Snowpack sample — Buffalo Mountain, Silverthorne, Colorado, USA (2/22/26, 2:02 PM MST)
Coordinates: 39.622, -106.113
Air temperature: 33 °F
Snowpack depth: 63 cm
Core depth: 50 cm
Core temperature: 26.6 °F
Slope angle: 11°, slope face: 116°
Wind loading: low
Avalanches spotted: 0
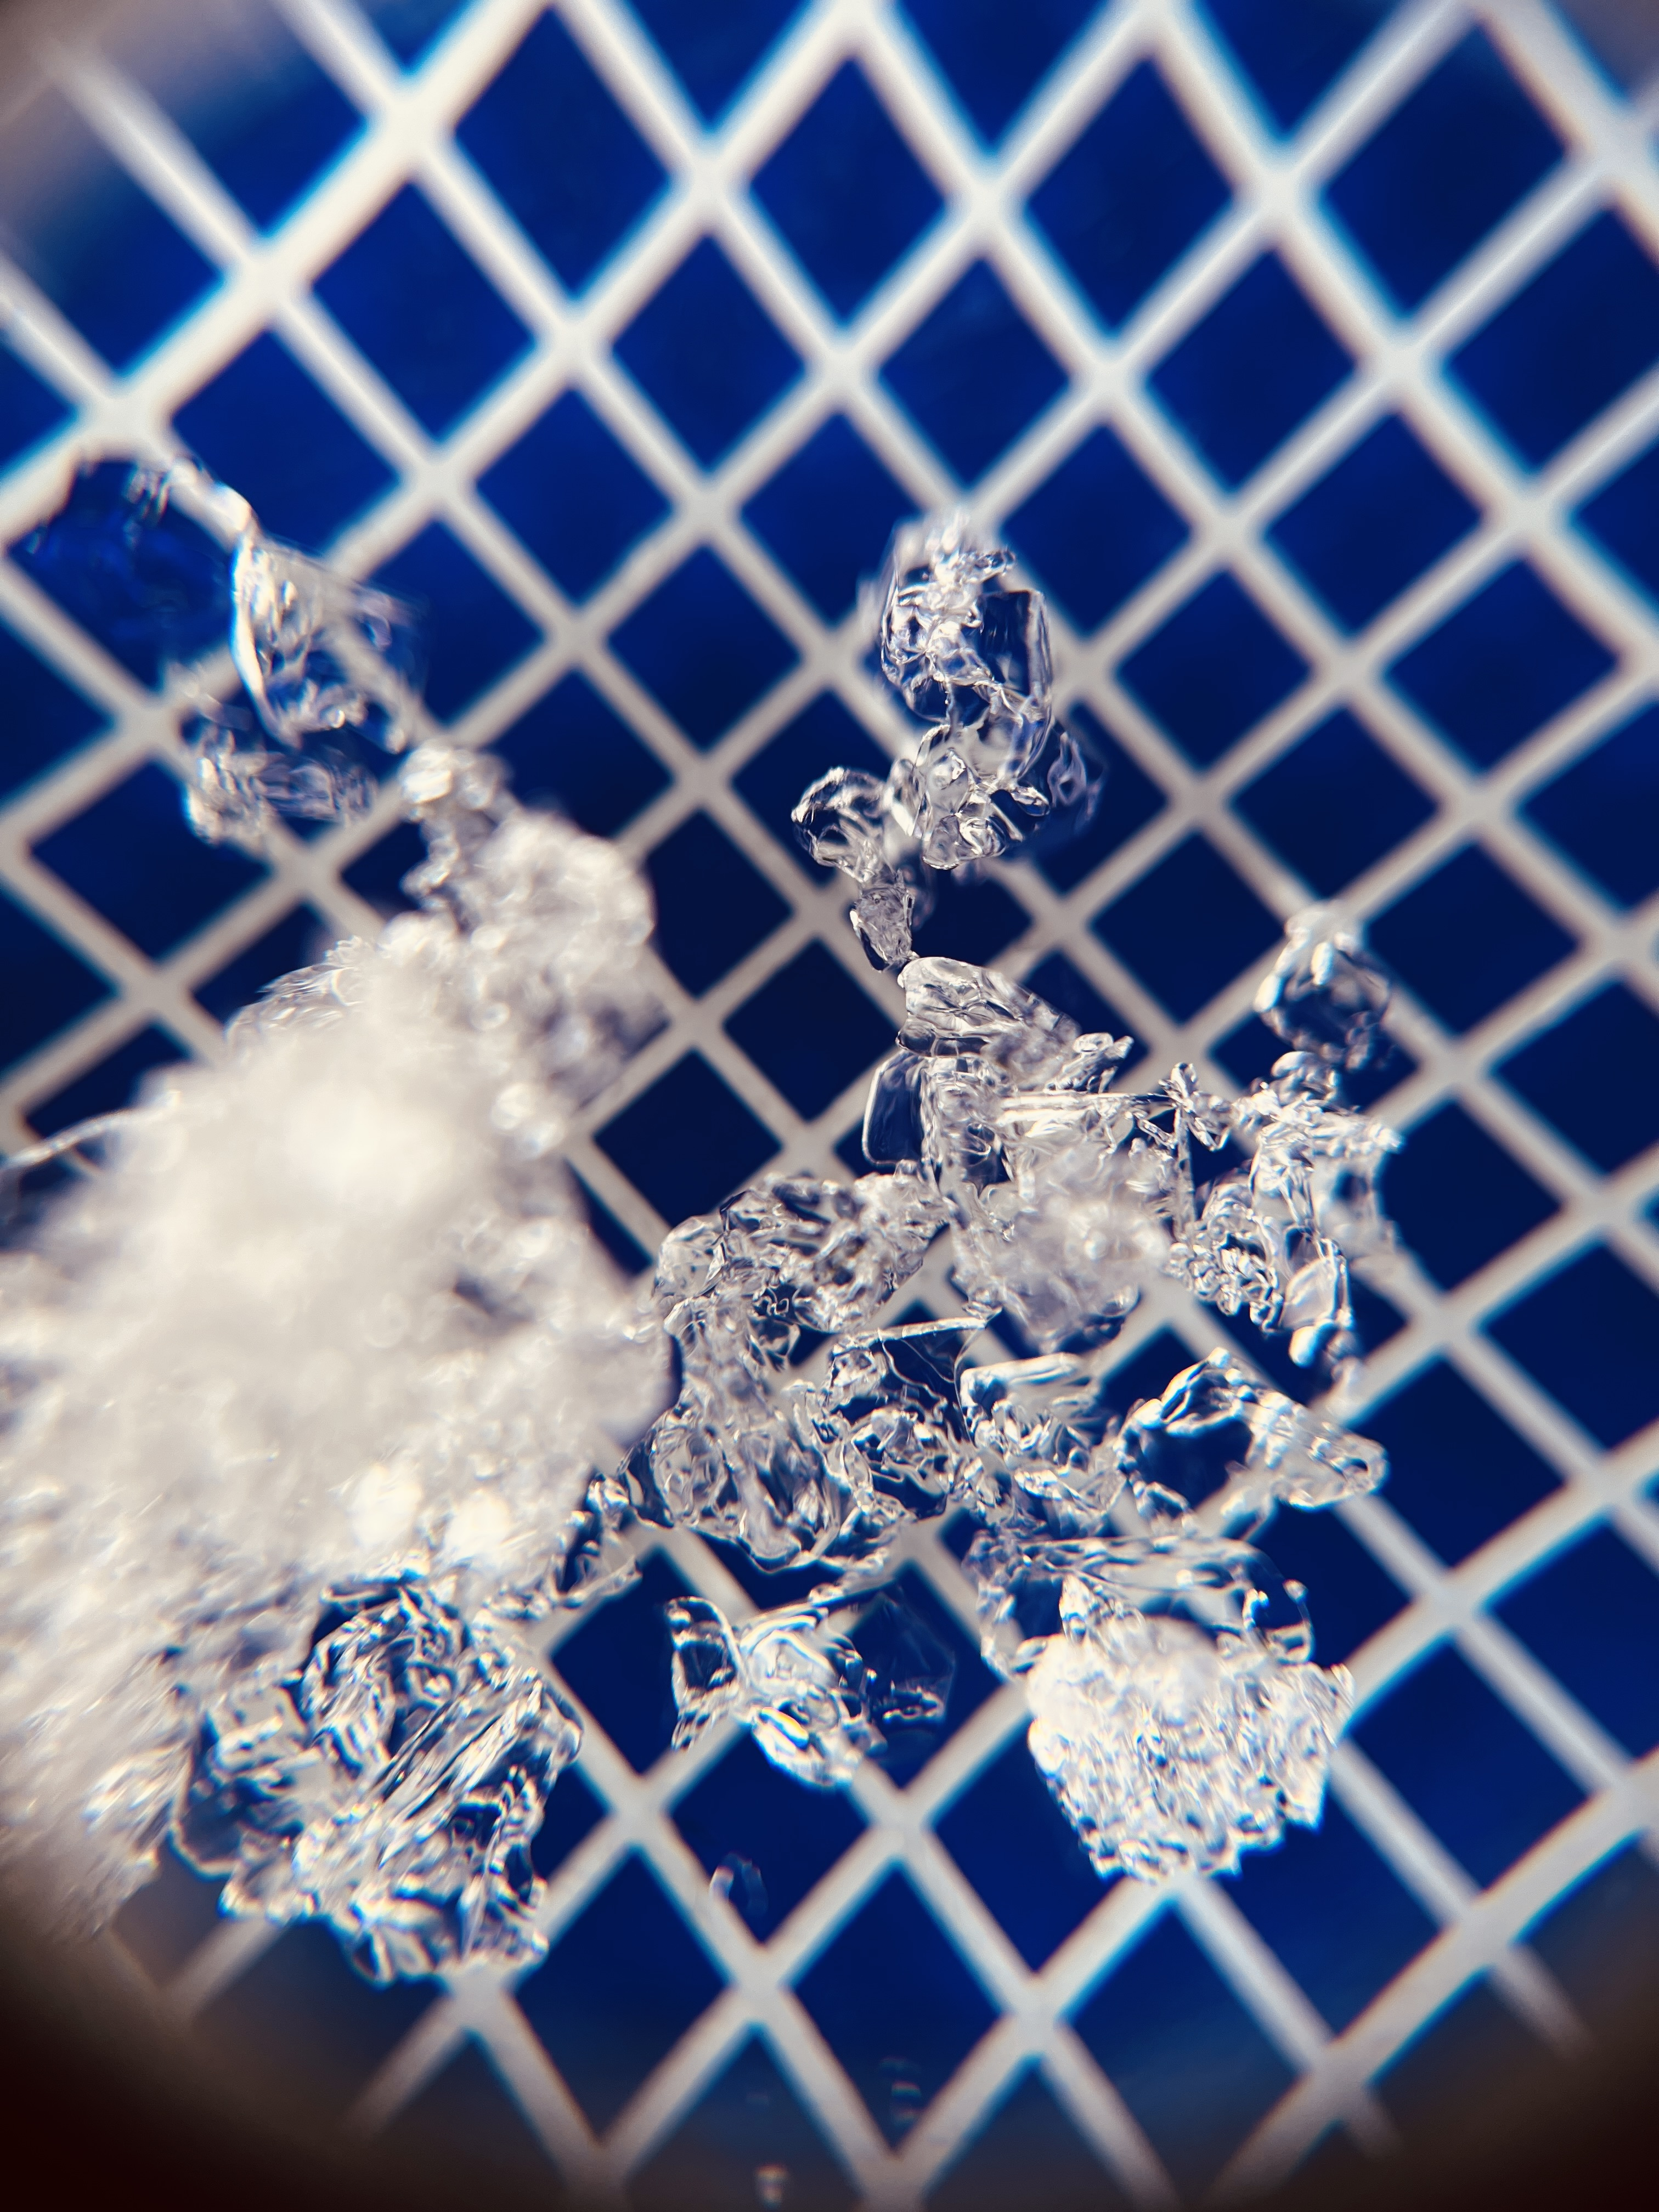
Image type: magnified_profile
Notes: In a firebreak similar to site 1, minimal wind loading with no spotted avalanches (not many faces in view though)